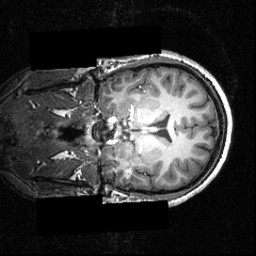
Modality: T1w
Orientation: coronal
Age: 27
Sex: male
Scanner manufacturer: siemens
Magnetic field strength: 3.951 T
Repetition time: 1.5 s
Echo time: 0.00335 s